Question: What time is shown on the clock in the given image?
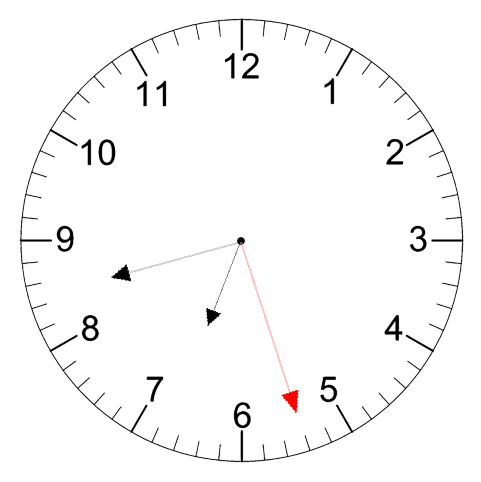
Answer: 06:42:27